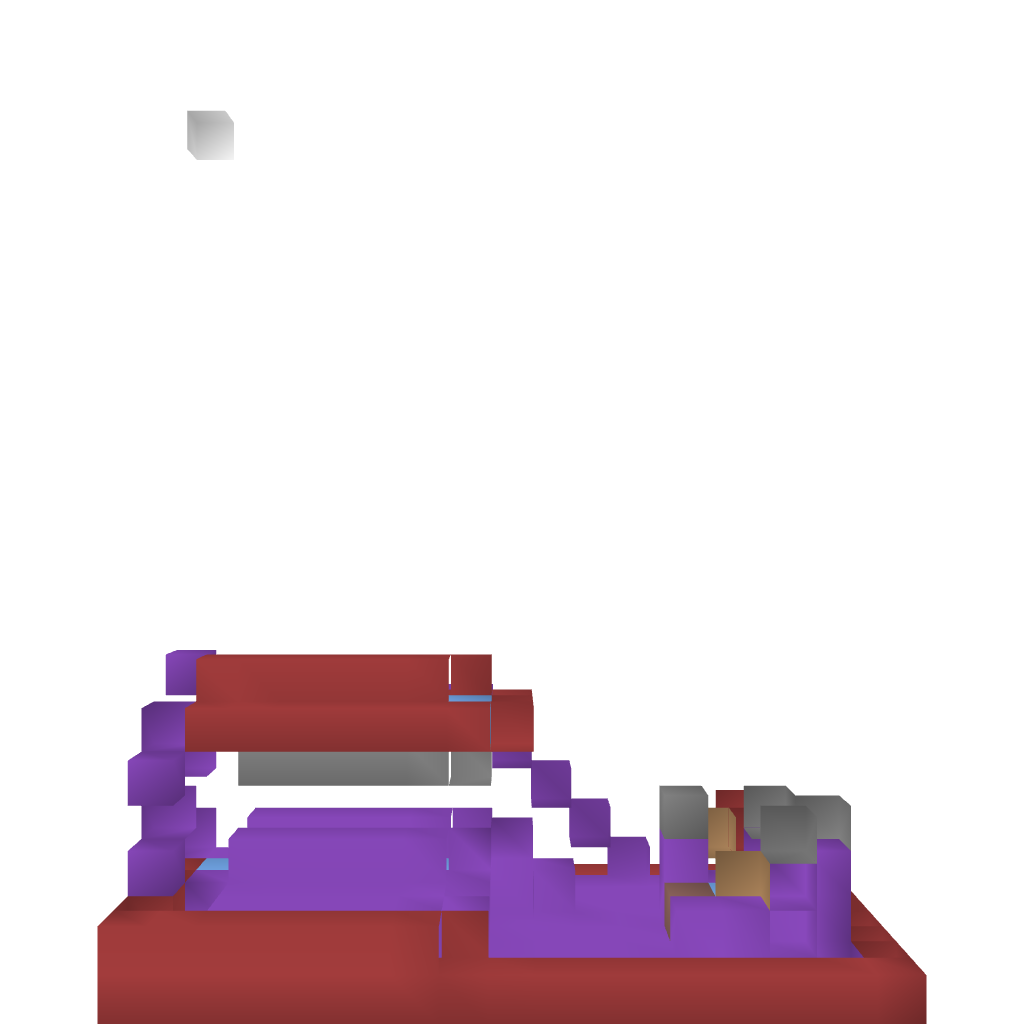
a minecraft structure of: Biggest Cannon Ever! bad low quality